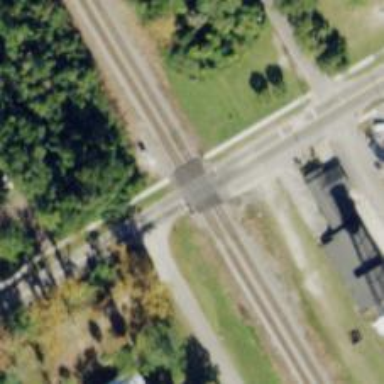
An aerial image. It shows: Level crossing on the railway with lights.